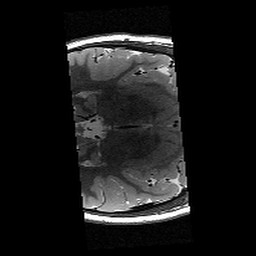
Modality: T2w
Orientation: axial
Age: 11
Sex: female
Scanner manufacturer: siemens
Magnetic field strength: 3 T
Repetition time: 9.23 s
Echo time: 0.067 s